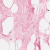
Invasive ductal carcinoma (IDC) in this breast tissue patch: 0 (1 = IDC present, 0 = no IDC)